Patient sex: M
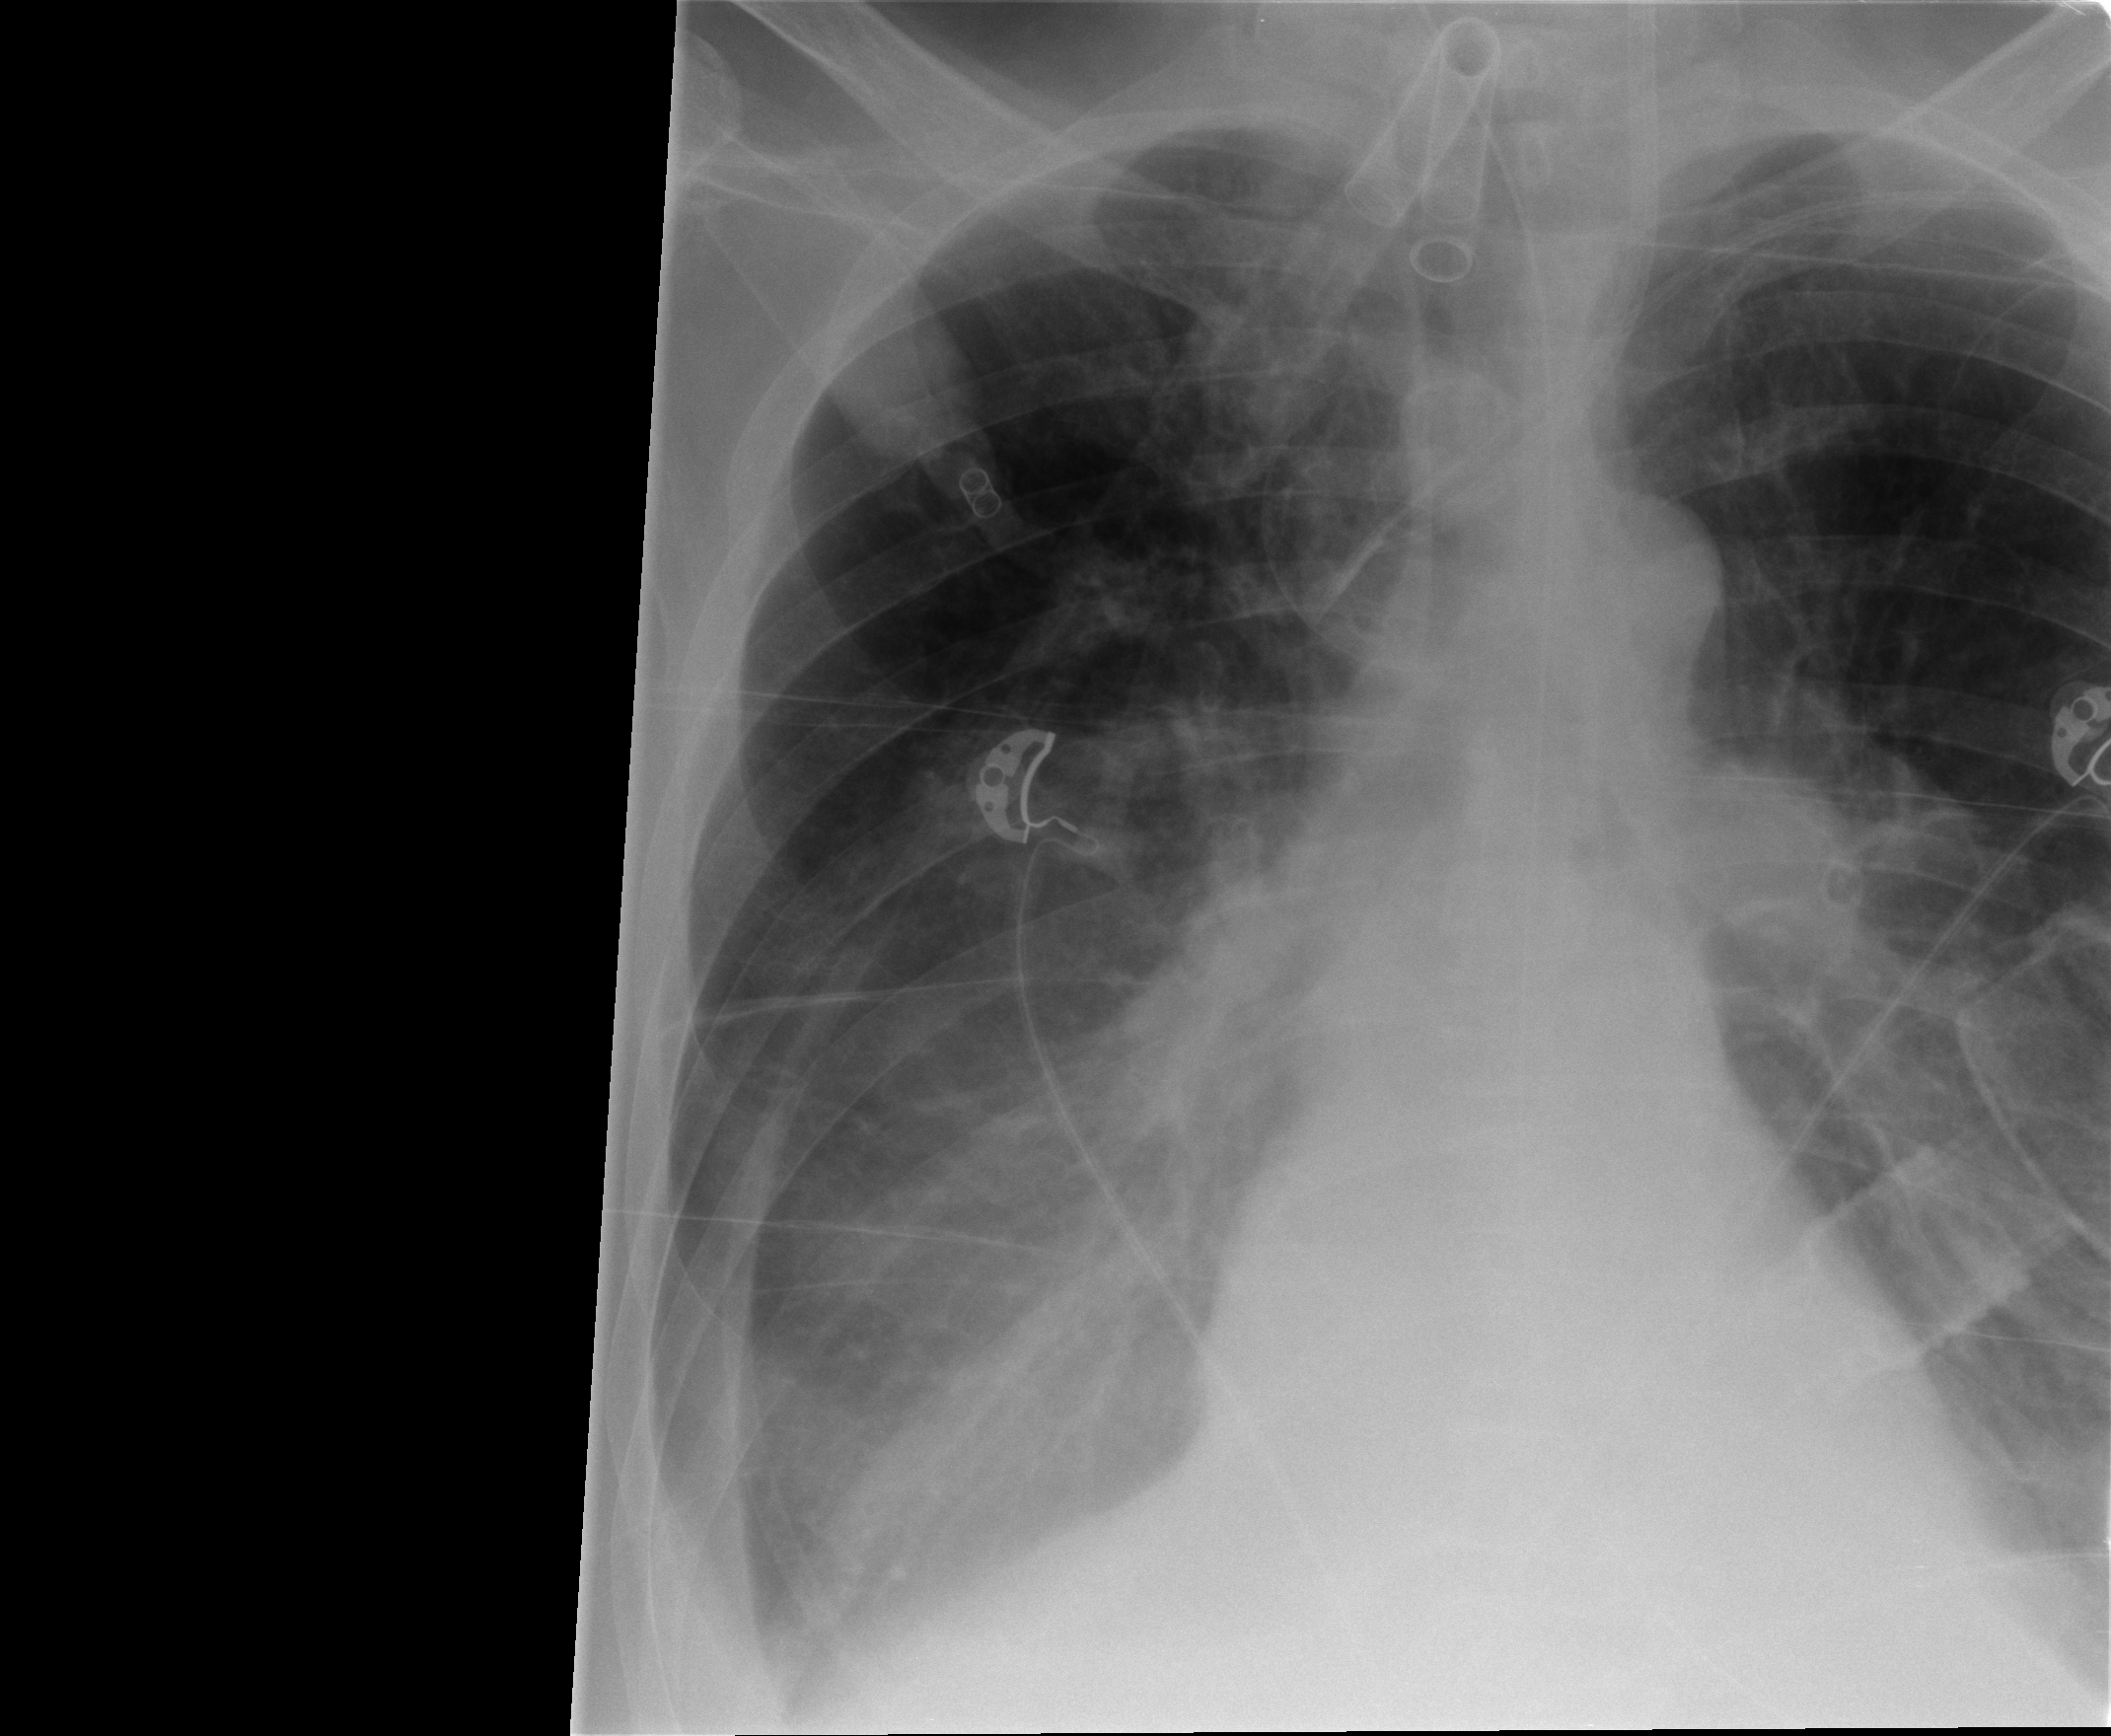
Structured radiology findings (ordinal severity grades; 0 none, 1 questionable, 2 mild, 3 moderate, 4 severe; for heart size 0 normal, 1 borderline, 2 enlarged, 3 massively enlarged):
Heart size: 0
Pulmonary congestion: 0
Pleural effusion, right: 2
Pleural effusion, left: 2
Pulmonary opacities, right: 0
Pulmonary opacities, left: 0
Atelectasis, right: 2
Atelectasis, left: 2